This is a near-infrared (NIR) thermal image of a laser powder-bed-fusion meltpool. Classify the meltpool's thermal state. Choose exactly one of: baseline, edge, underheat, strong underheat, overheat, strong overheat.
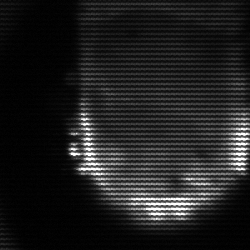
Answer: baseline